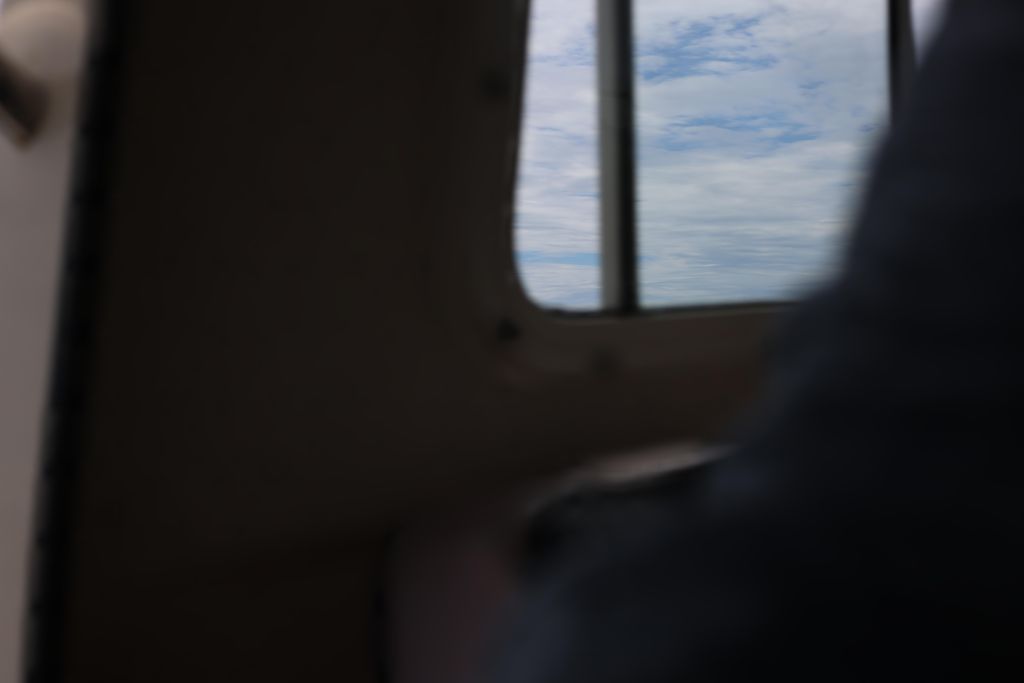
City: victoria